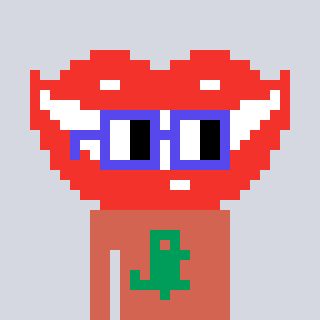
a pixel art character with square blue glasses, a smile-shaped head and a peachy-colored body on a cool background